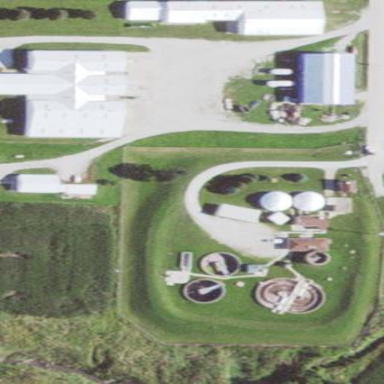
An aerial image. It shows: View of wastewater plant.